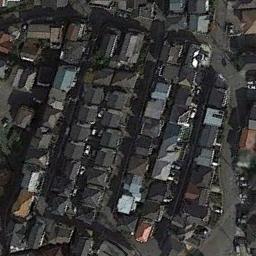
Label: residential